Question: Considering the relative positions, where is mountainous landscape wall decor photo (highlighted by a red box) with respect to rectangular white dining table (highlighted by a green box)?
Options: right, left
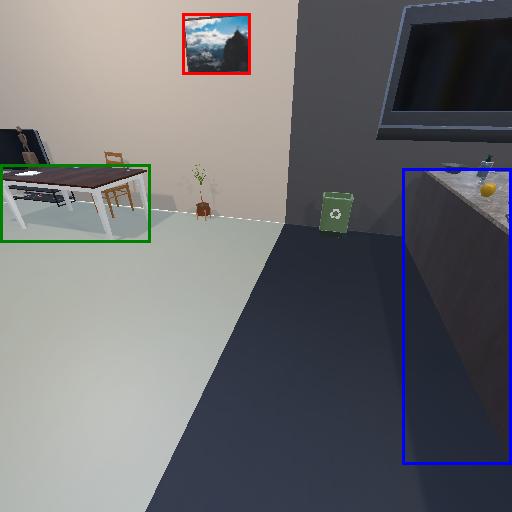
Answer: right